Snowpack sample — Buffalo Mountain, Silverthorne, Colorado, USA (1/25/25, 10:11 AM MST)
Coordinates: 39.6222, -106.1139
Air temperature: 22 °F
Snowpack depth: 110 cm
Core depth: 20 cm
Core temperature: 48.2 °F
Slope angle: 12°, slope face: 102°
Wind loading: high
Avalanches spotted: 0
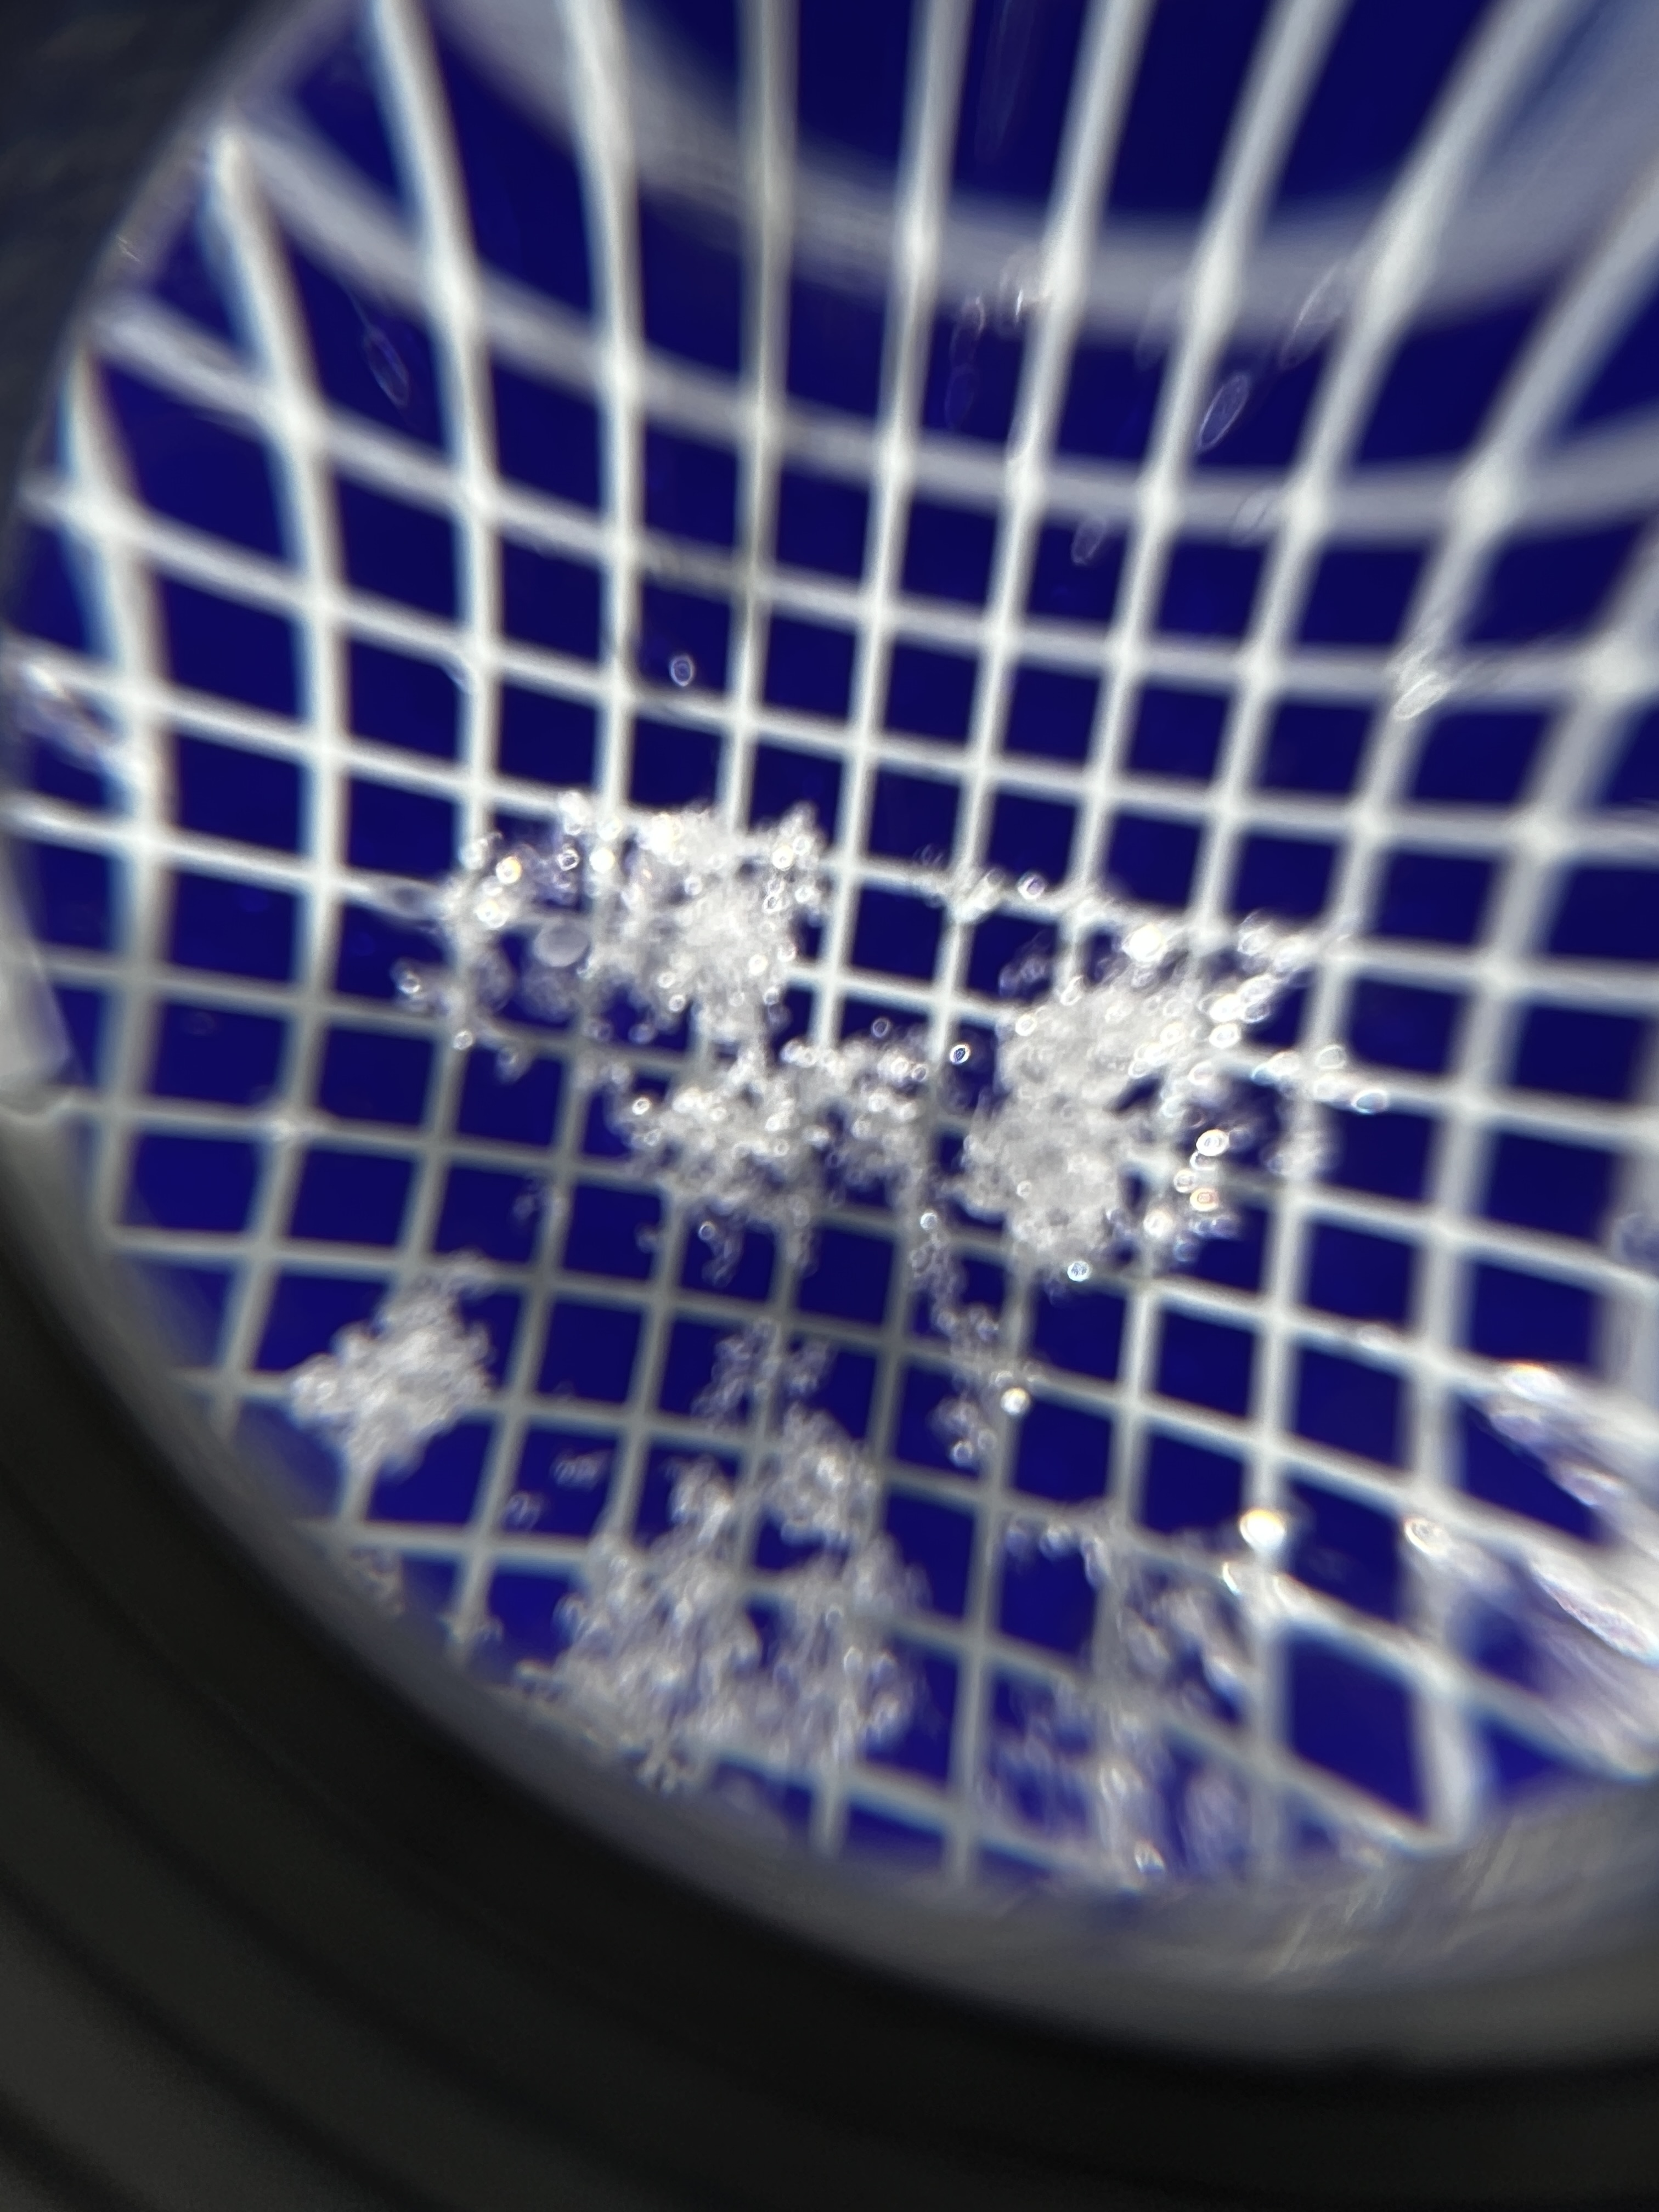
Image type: magnified_profile
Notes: No avalanches nearby, collected on the outskirts of a fire break 15 meters from the treeline, on way to Buffalo and Red Mountain